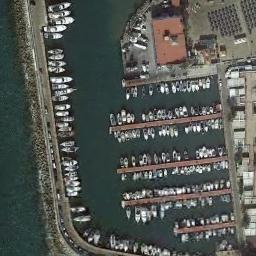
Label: harbor